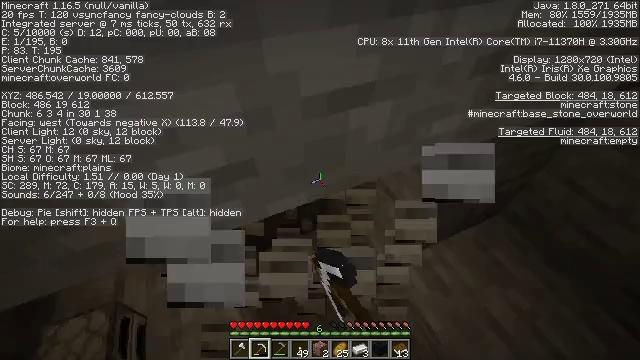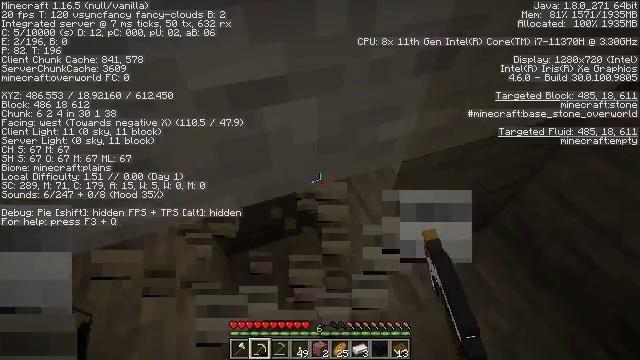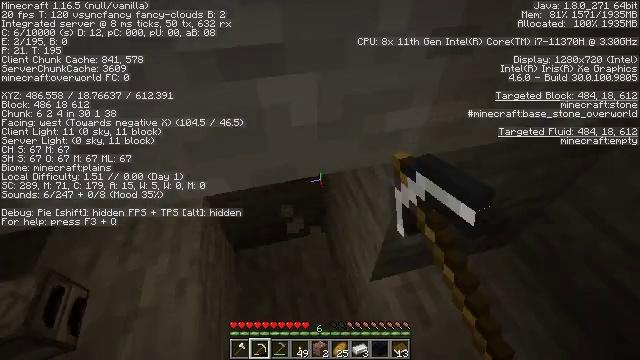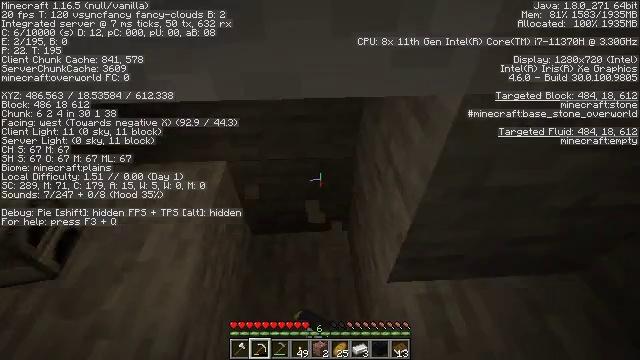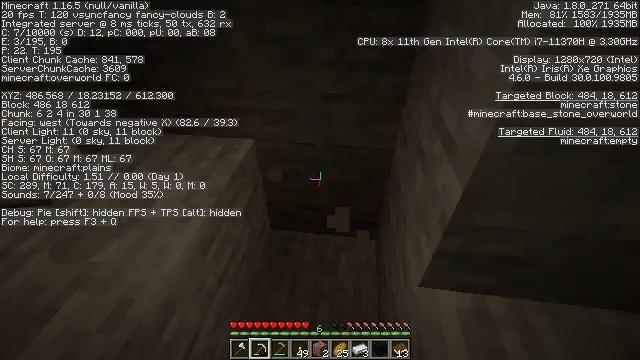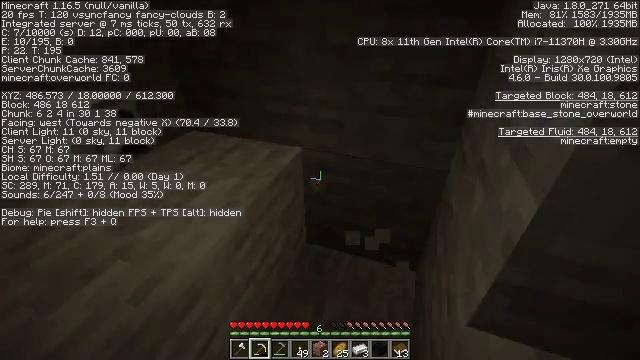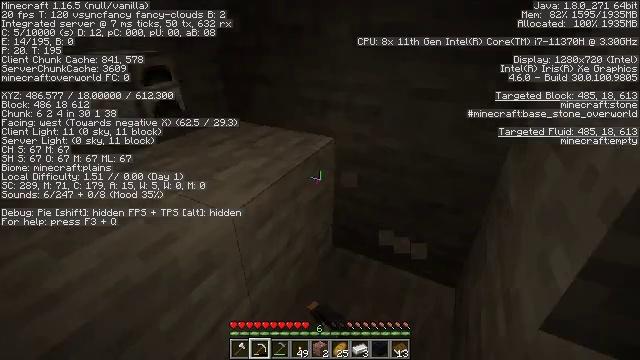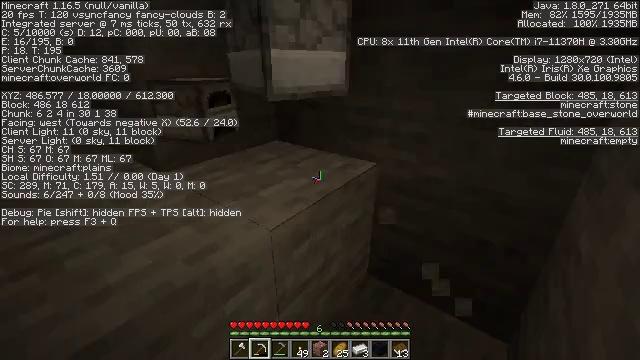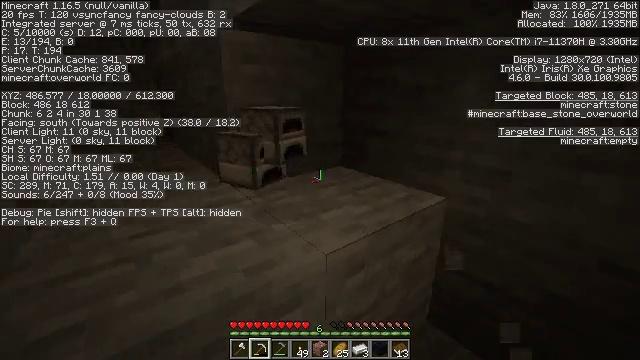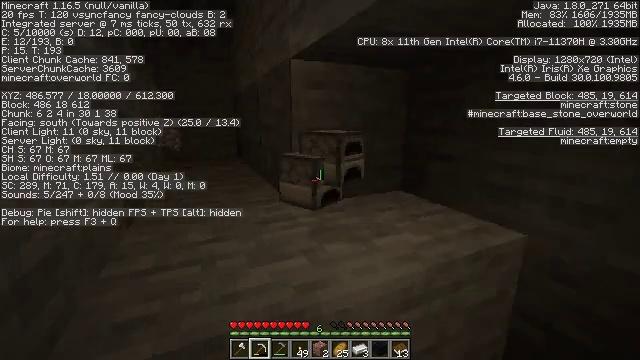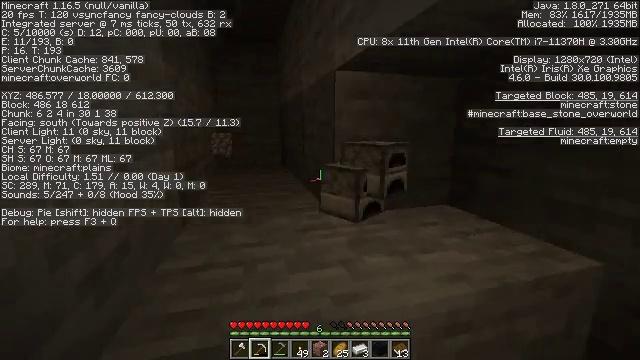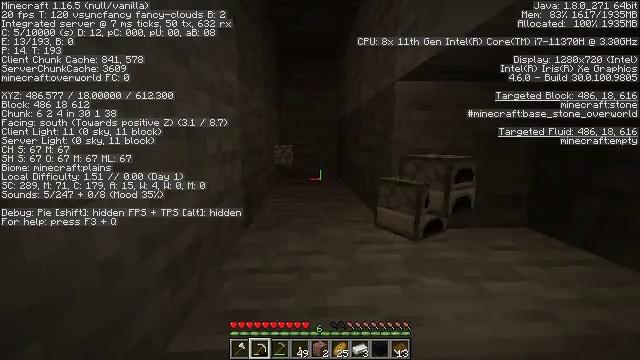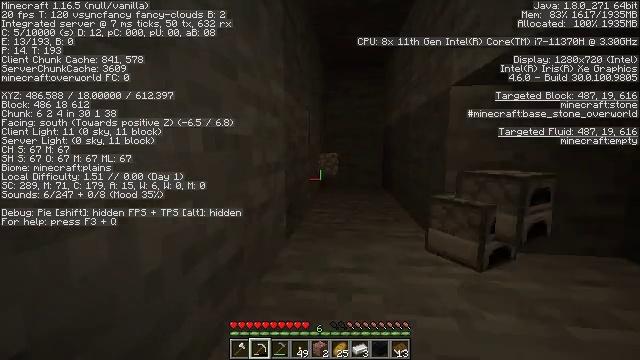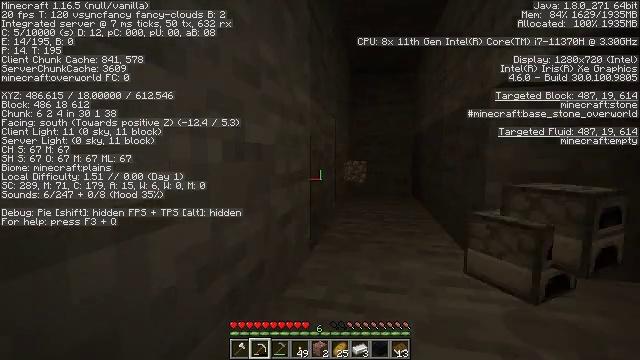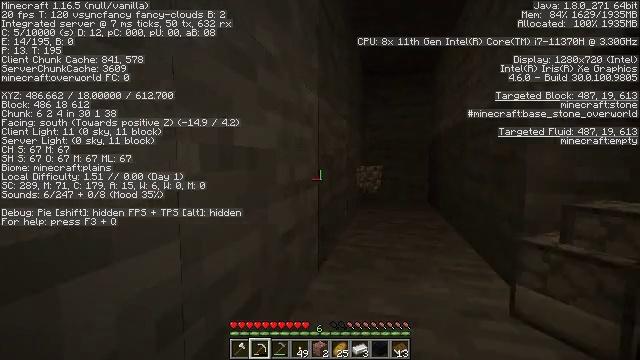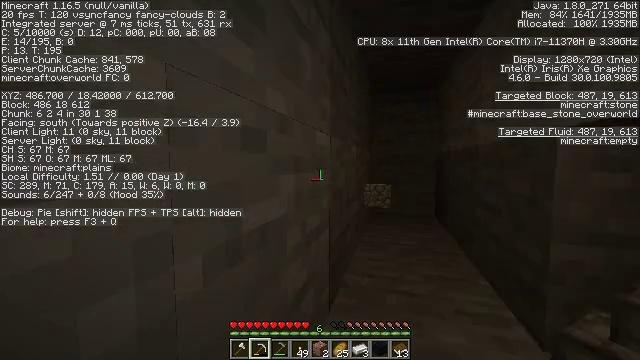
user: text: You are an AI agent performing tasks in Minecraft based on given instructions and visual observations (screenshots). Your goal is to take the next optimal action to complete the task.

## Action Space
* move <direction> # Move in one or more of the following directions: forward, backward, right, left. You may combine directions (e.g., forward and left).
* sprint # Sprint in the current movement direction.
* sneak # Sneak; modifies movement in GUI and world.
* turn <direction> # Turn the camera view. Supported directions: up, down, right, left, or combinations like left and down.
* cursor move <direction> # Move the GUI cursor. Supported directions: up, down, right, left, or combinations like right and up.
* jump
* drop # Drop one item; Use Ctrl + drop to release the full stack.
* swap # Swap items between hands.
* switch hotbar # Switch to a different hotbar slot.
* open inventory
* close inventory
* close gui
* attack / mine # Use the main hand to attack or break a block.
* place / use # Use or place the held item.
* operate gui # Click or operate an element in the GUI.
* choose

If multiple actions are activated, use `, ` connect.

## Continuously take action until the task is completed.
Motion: motion action
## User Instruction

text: Remove a hay block from the inventory.
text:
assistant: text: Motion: turn left, attack / mine
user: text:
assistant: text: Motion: turn left and up, attack / mine
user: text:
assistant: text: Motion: turn left and up, attack / mine
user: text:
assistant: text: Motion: turn left and up, attack / mine
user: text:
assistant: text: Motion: turn left and up, attack / mine
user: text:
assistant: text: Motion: turn left and up
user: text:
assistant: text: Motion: turn left and up
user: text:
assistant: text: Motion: turn left and up
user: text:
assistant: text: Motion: turn left and up
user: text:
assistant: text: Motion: turn left and up
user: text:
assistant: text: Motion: turn left and up
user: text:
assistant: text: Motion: move forward, turn left and up
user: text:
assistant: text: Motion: move forward, turn left and up
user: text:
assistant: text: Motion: move forward, sprint, turn left and up
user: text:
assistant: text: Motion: move forward, sprint, turn left, jump
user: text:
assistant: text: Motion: move forward, sprint, jump
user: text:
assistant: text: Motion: move forward, sprint, jump
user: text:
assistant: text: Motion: move forward, sprint, jump
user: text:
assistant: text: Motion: move forward, sprint, jump
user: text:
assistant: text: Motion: move forward, sprint, turn right
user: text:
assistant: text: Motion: move forward, sprint, turn right and down
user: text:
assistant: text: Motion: move forward, turn right and down
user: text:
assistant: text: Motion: move forward, turn right and down
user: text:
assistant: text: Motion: turn right and down
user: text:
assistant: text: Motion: turn right and down
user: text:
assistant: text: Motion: turn right and down
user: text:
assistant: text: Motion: turn right and down
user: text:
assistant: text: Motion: turn right
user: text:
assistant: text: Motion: turn right
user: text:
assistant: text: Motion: turn right